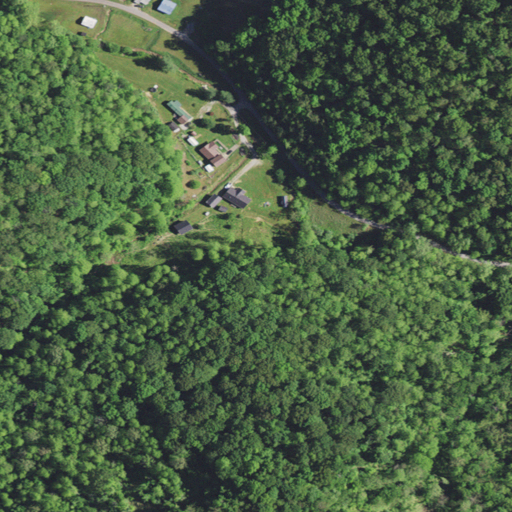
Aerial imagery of valley in Kentucky named Neal Hollow containing deciduous forest, open development, mixed forest, low intensity development, grassland, and medium intensity development